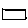
Label: square